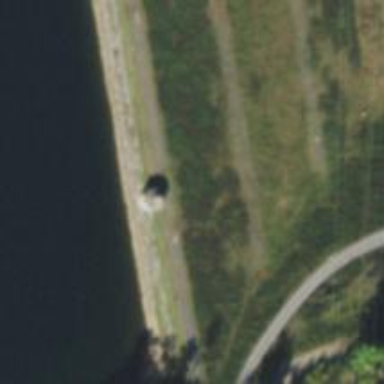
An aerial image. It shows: Dam along waterway.